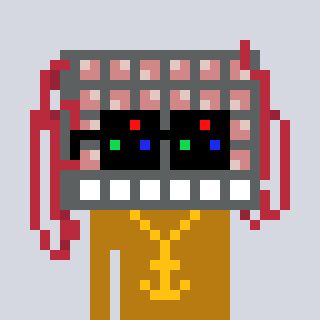
a pixel art character with square black sunglasses, a turing-shaped head and a gold-colored body on a cool background